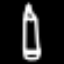
Label: pencil